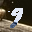
Label: 9